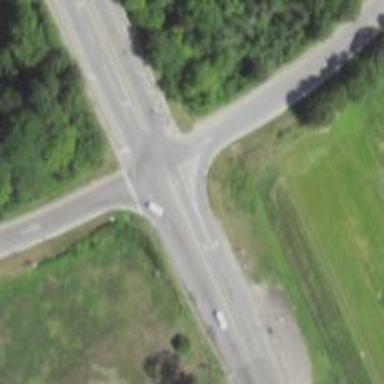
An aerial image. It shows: Secondary link road.